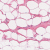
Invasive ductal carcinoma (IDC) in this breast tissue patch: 0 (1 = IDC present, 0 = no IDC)